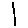
Label: line